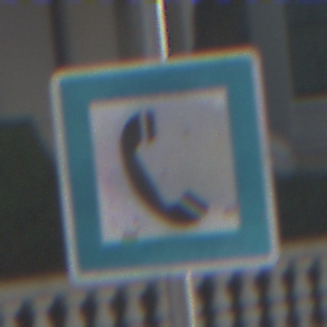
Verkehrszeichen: Fernsprecher
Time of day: MorningAfternoon
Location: Outdoor (Urban)
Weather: PartlyCloudy
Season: NotSpecified
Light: Natural